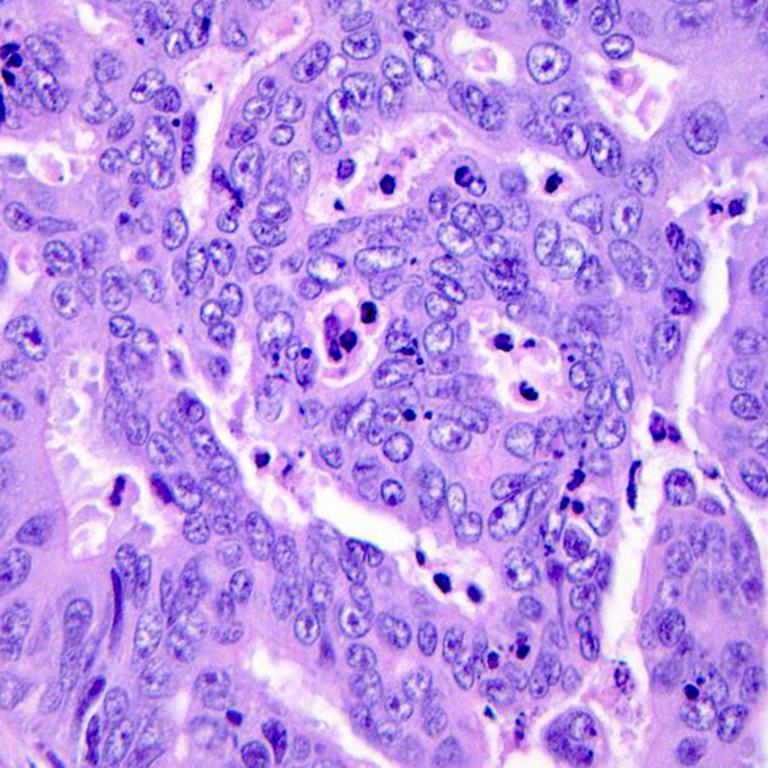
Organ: colon
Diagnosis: adenocarcinomas